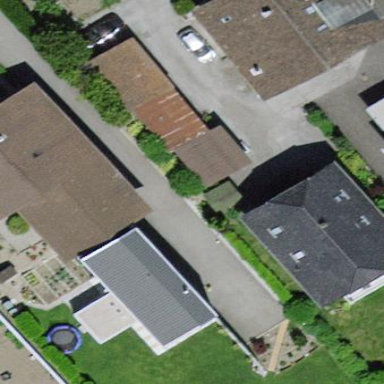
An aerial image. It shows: Shed building.